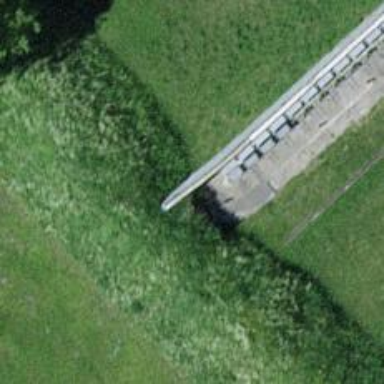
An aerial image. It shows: Retaining wall.